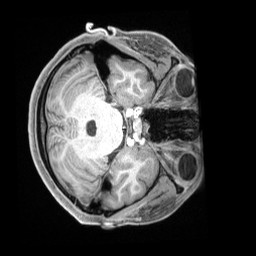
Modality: T1w
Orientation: axial
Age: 19
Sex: female
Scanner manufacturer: siemens
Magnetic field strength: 3 T
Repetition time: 2.4 s
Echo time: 0.00226 s